Aerial crown-view tile of a tropical tree (Barro Colorado Island, Panama), acquired 20241112:
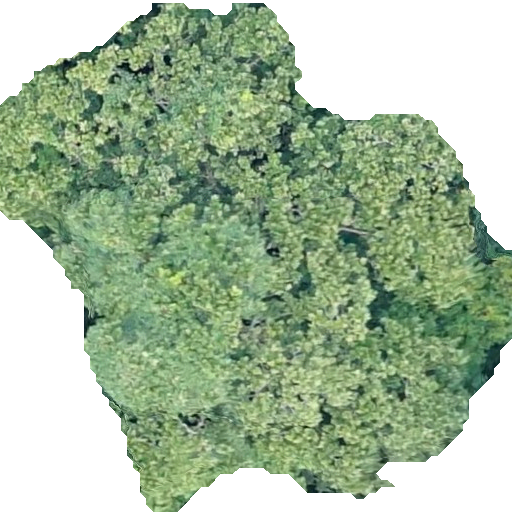
Species: Anacardium excelsum
GBIF accepted scientific name: Anacardium excelsum
Crown area: 275.939 m²